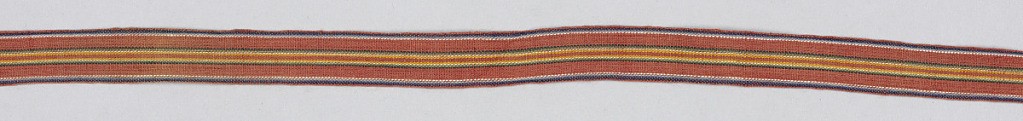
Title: Tapes
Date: mid-19th century
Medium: linen Technique:
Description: A is a brown tape with stripes of green and yellow. B is a brown tape with stripes of green, blue, yellow and white.